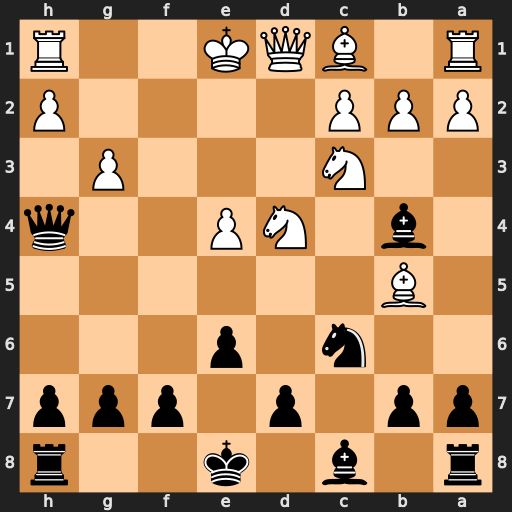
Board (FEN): r1b1k2r/pp1p1ppp/2n1p3/1B6/1b1NP2q/2N3P1/PPP4P/R1BQK2R
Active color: b
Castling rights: KQkq
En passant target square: -
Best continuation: Qxe4+ Kf2 Qxd4+ Qxd4 Nxd4